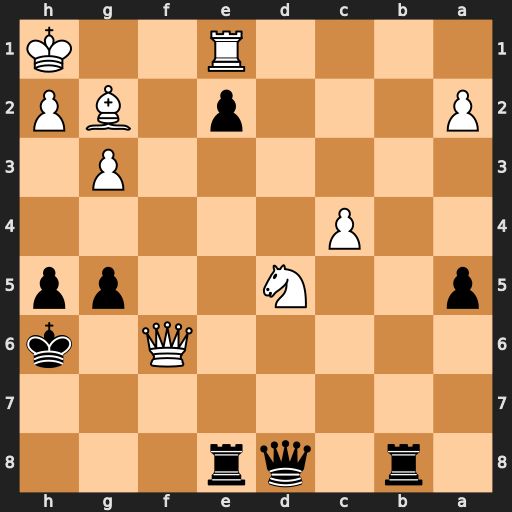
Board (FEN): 1r1qr3/8/5Q1k/p2N2pp/2P5/6P1/P3p1BP/4R2K
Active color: b
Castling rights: -
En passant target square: -
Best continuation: Qxf6 Nxf6 Rb1